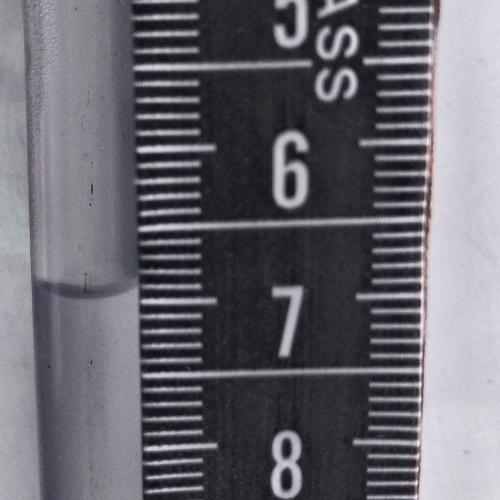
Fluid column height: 6.9 cm